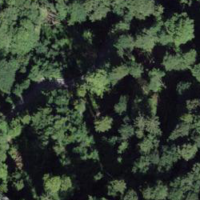
EUNIS habitat code: 43
Species observed at this site:
Taxus baccata